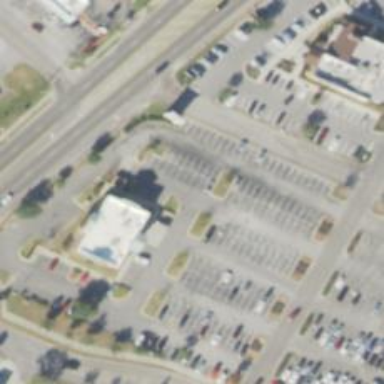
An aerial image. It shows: Parking space is available.